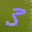
Label: 3